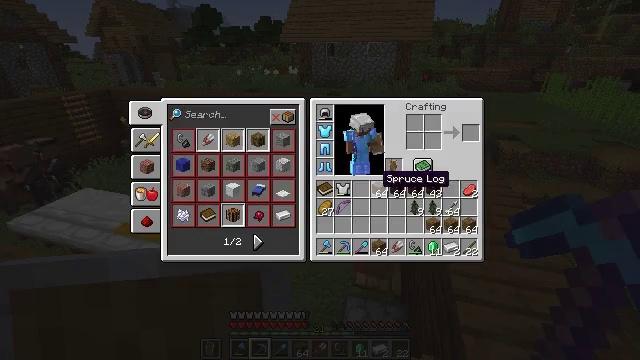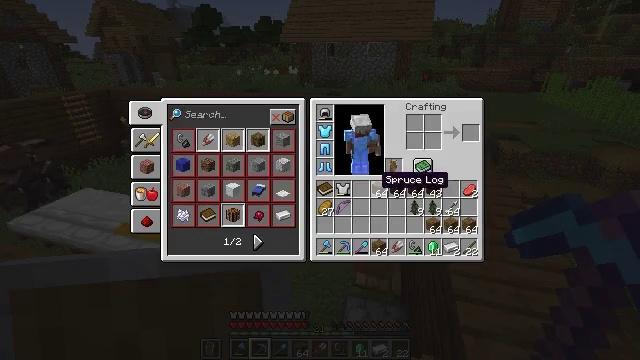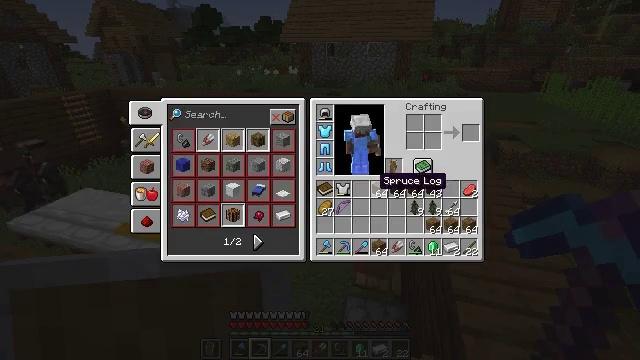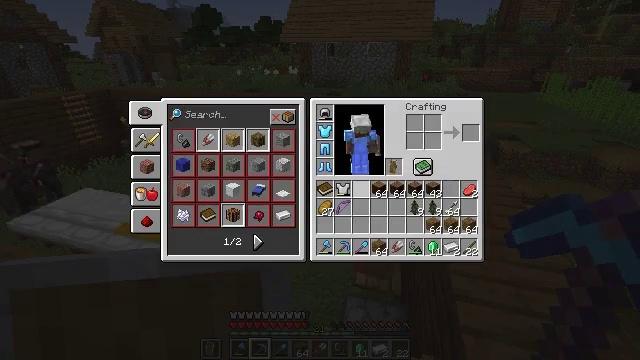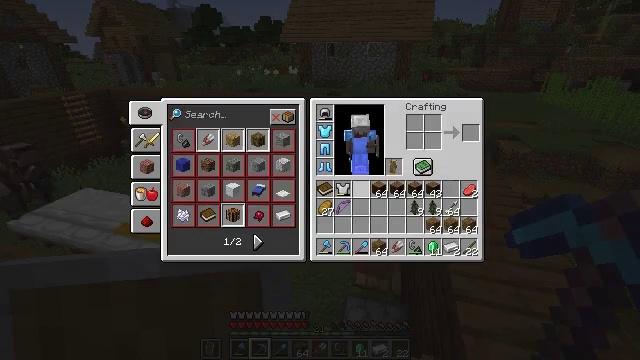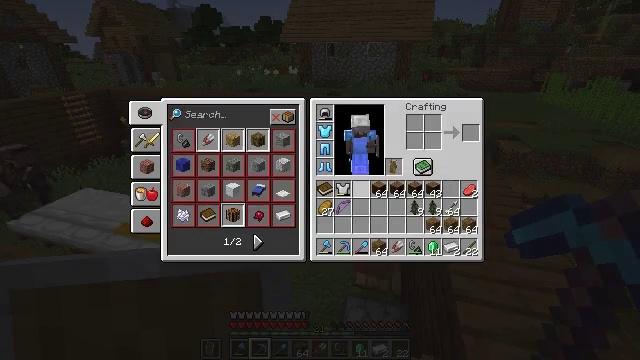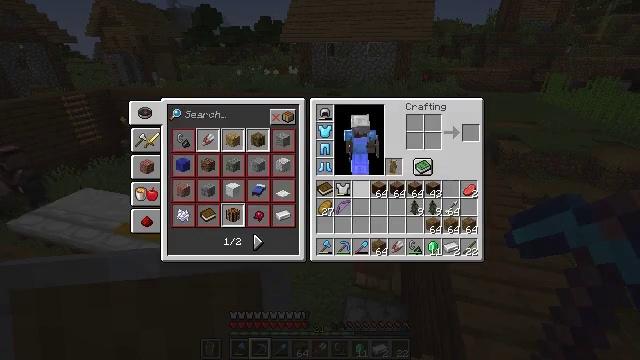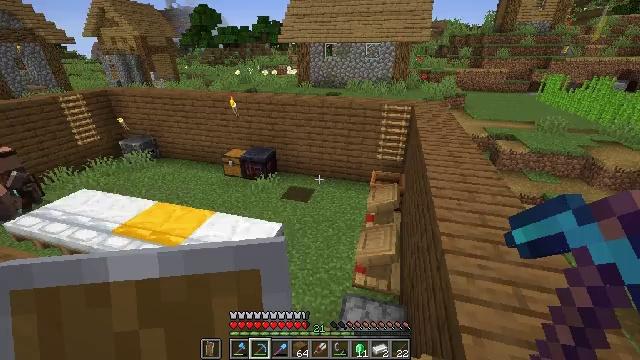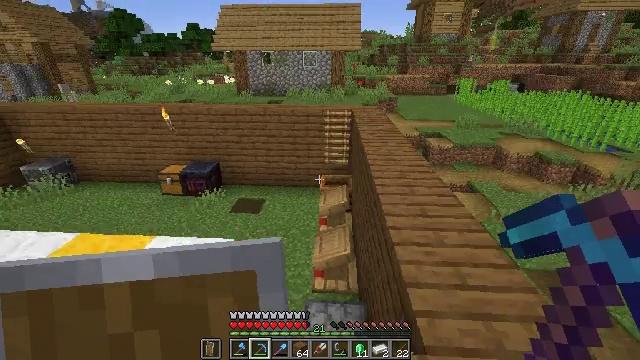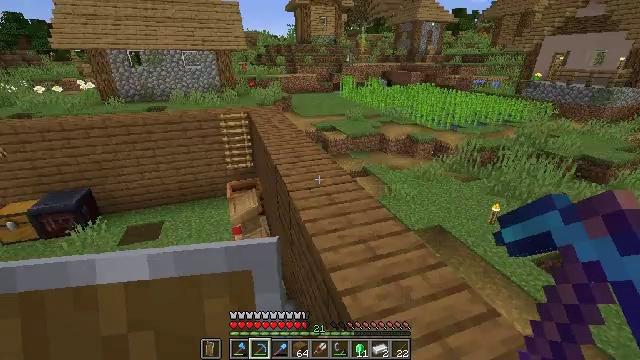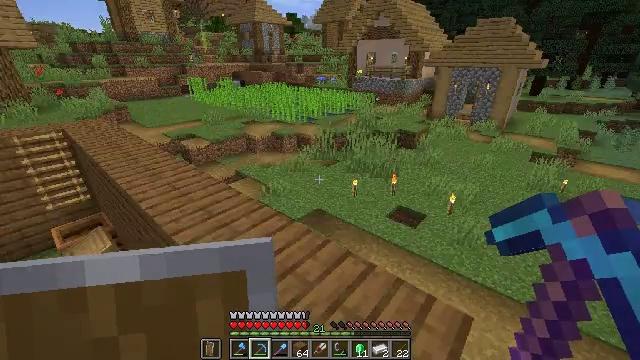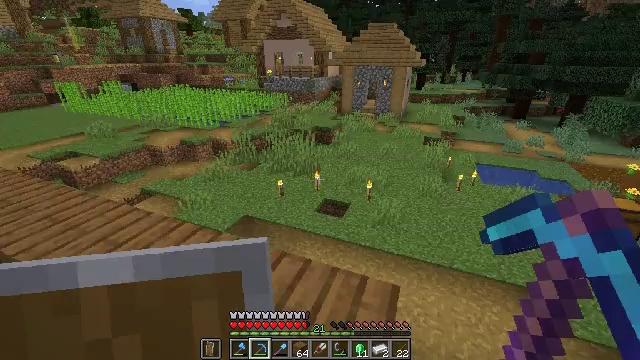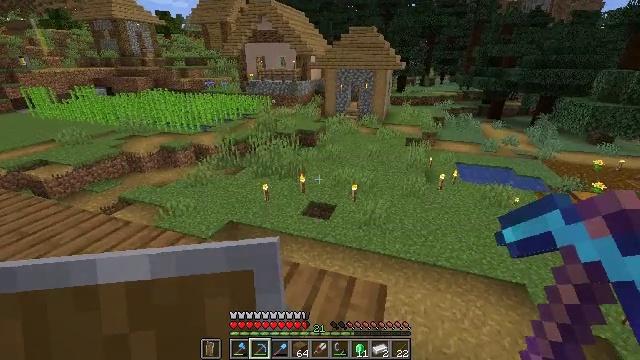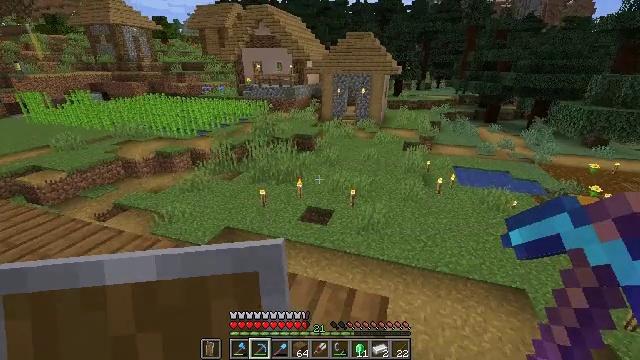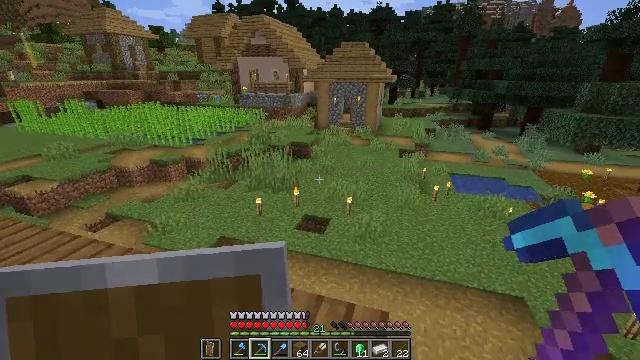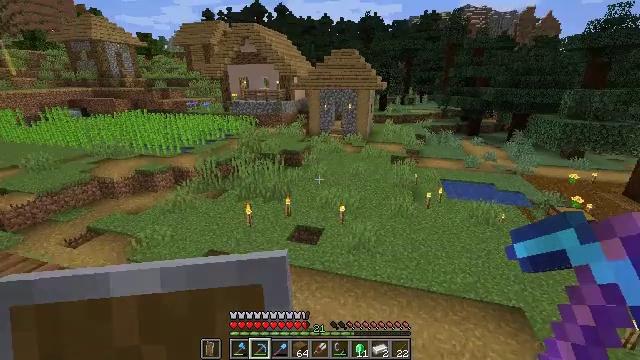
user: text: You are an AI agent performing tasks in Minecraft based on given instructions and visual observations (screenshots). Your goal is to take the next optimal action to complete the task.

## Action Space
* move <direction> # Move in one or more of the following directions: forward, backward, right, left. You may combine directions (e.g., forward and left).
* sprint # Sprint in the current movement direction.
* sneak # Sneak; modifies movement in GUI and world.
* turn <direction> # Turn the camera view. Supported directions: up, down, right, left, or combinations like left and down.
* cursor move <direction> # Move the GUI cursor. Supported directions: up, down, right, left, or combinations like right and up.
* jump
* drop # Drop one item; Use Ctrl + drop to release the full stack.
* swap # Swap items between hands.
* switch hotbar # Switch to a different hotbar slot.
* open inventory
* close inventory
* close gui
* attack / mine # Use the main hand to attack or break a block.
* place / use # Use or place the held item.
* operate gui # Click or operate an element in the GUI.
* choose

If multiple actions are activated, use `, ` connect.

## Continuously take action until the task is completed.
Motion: motion action
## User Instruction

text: Remove an iron chestplate from the inventory.
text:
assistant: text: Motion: open gui
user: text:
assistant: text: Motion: no_op
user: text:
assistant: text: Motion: no_op
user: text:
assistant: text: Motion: no_op
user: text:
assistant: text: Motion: no_op
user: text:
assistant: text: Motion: no_op
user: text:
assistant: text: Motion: no_op
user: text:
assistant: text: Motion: turn right and up, close gui
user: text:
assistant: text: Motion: turn right, open inventory
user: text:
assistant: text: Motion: turn right
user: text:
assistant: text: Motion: turn right
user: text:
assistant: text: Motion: turn right
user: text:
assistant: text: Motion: move forward
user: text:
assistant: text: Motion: move forward, turn up
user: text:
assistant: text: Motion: move forward, turn right and up
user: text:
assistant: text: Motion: move forward, turn right and up
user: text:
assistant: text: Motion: move forward
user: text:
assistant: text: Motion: close inventory
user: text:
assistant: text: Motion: close inventory
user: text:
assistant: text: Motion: close inventory
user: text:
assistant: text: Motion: open gui
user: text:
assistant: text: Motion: no_op
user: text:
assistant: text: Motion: no_op
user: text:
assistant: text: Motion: no_op
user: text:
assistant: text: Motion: no_op
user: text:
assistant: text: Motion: no_op
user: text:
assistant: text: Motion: cursor move right and up
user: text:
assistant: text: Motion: no_op
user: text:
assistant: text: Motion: no_op
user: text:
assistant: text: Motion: no_op